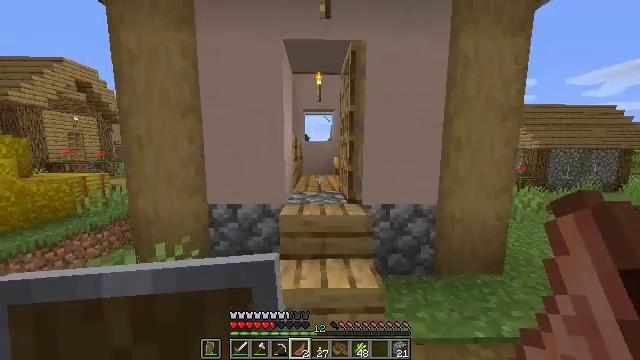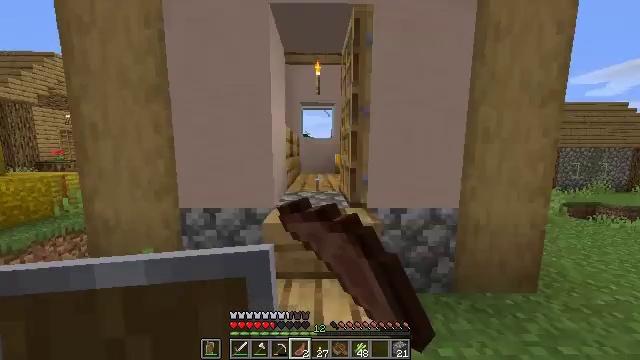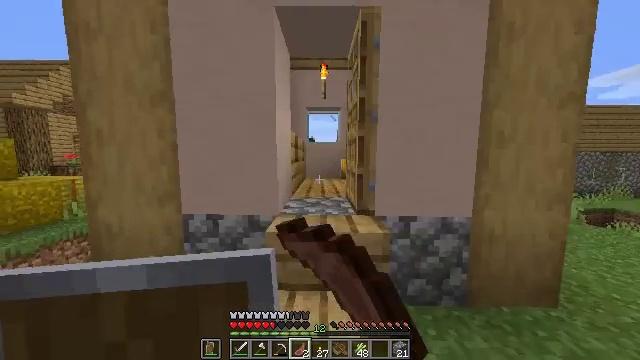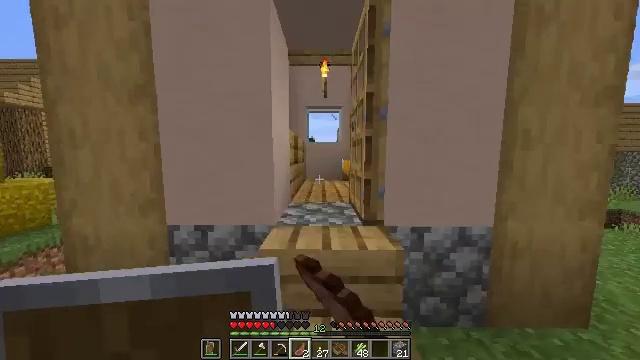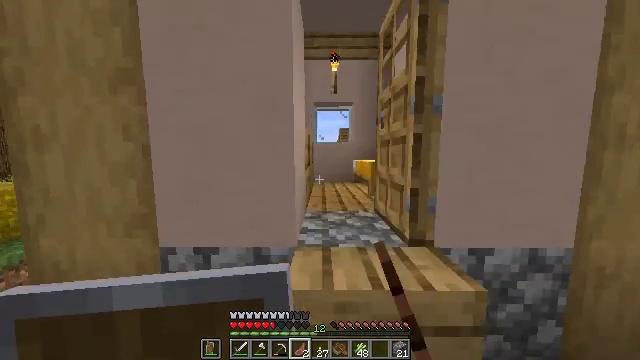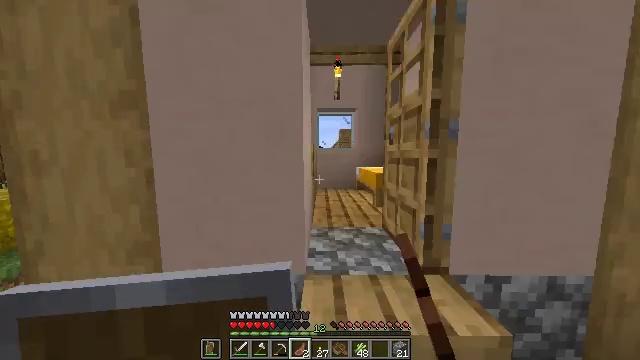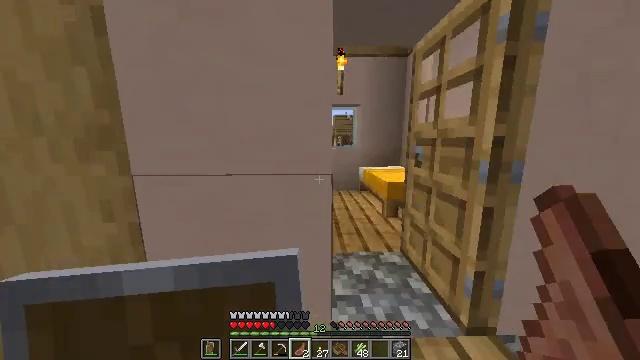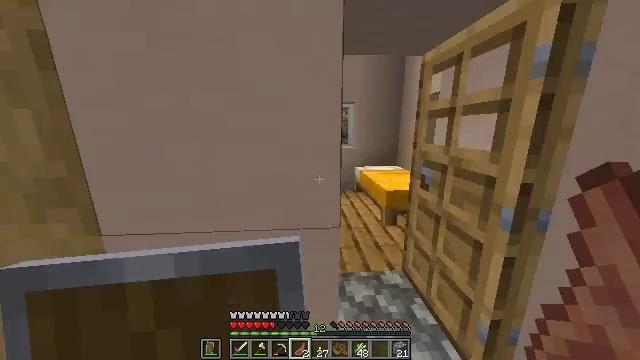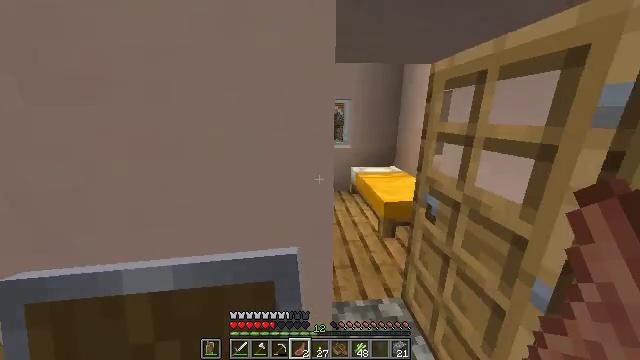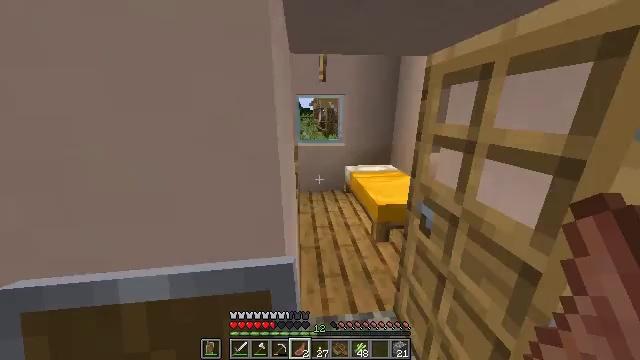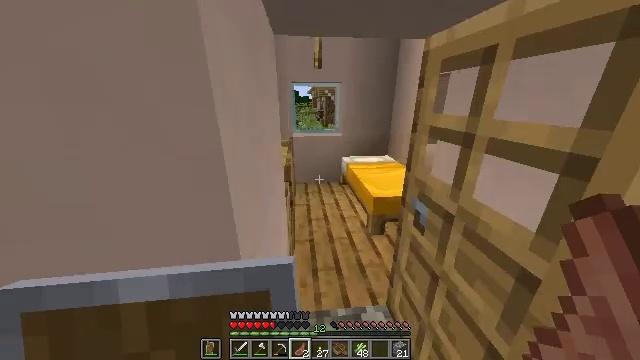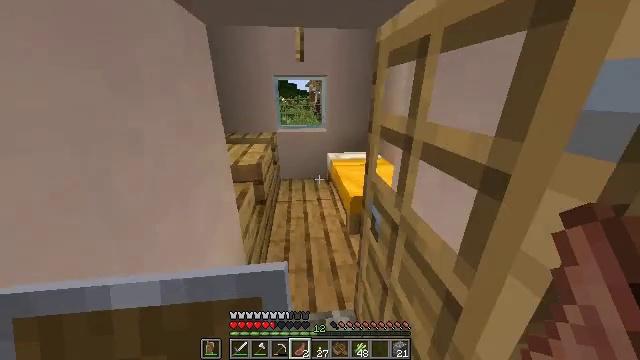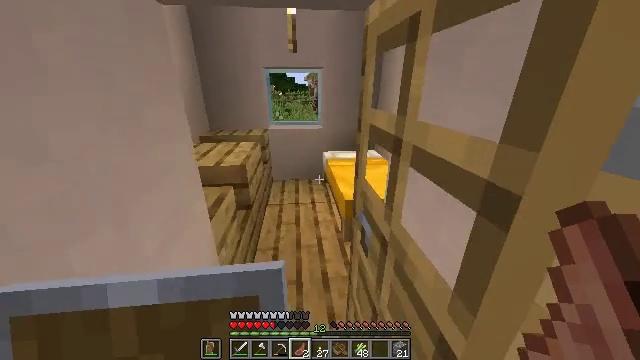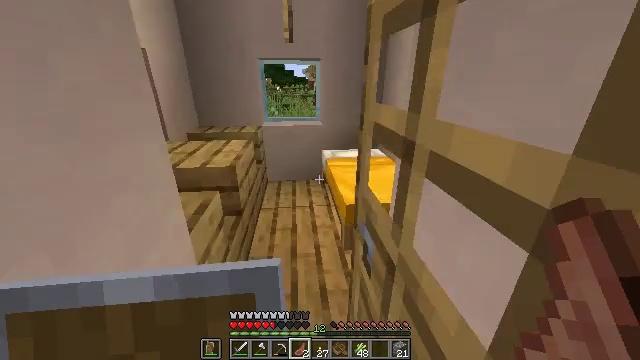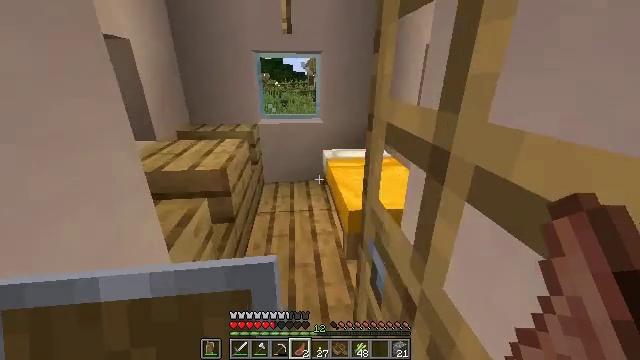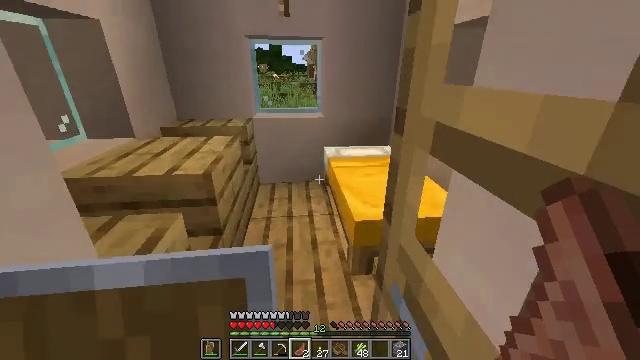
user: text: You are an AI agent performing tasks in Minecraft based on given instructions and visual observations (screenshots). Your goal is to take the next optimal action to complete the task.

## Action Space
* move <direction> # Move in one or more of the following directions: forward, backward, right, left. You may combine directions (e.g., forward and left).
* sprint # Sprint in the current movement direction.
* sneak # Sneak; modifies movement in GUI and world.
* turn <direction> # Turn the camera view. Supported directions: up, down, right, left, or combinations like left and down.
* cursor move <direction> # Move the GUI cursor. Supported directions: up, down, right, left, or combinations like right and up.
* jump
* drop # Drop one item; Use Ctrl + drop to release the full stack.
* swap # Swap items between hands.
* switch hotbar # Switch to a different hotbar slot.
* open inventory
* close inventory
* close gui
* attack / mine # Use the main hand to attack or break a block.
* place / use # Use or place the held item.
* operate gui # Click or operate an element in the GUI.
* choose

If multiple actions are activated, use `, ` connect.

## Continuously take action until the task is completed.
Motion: motion action
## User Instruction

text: Collect the potted dandelion.
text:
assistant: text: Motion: move forward, use / place
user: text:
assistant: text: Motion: move forward, turn left and up, use / place
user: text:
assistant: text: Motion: move forward and move left
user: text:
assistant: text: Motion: move forward and move left
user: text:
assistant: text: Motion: move forward and move left
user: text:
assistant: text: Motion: move forward, turn right and down
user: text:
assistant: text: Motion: move forward, turn right and down
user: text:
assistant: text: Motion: move forward and move right, turn right and down
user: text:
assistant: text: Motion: move forward and move right, turn down
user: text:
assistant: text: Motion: move forward and move right, turn down
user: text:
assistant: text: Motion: move forward and move right, turn down
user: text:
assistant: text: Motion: move forward
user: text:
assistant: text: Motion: move forward
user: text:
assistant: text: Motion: move forward
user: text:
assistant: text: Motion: move forward, turn down
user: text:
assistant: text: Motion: move forward
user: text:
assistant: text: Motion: move forward, turn right and down
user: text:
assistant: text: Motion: turn right and down
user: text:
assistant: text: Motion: turn right and down
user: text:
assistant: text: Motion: turn right and down
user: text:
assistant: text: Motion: turn right
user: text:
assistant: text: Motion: turn right and up
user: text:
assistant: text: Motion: turn right and down
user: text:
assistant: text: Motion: turn right
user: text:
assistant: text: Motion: turn right and up
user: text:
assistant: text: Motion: turn right and up
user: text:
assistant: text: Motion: no_op
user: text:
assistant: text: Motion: no_op
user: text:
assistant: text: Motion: turn right
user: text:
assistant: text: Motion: turn right and up